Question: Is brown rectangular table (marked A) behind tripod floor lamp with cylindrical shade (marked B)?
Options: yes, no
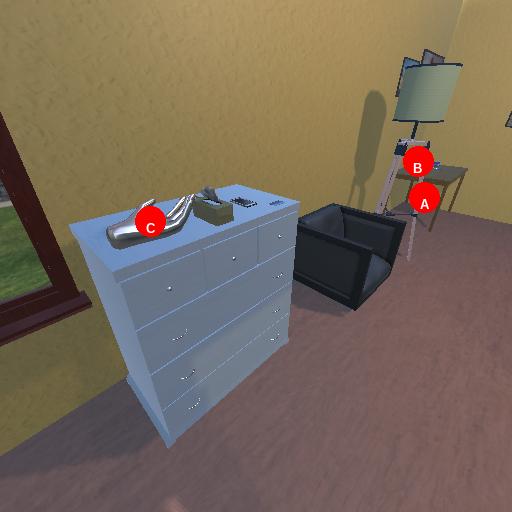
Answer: yes